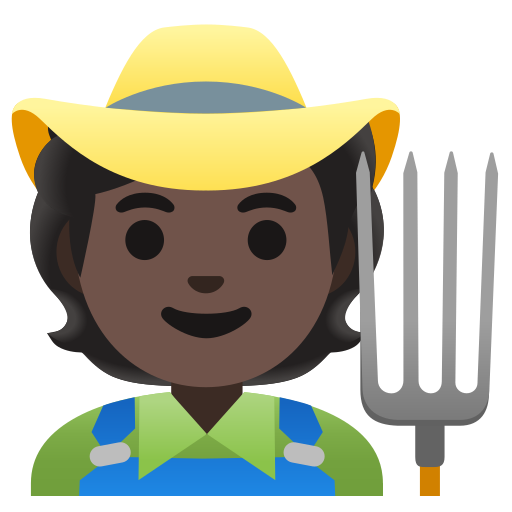
Emoji: 🧑🏿‍🌾